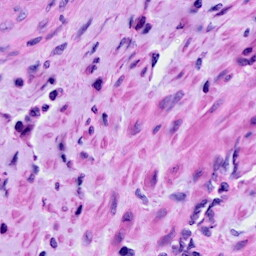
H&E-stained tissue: Cervix